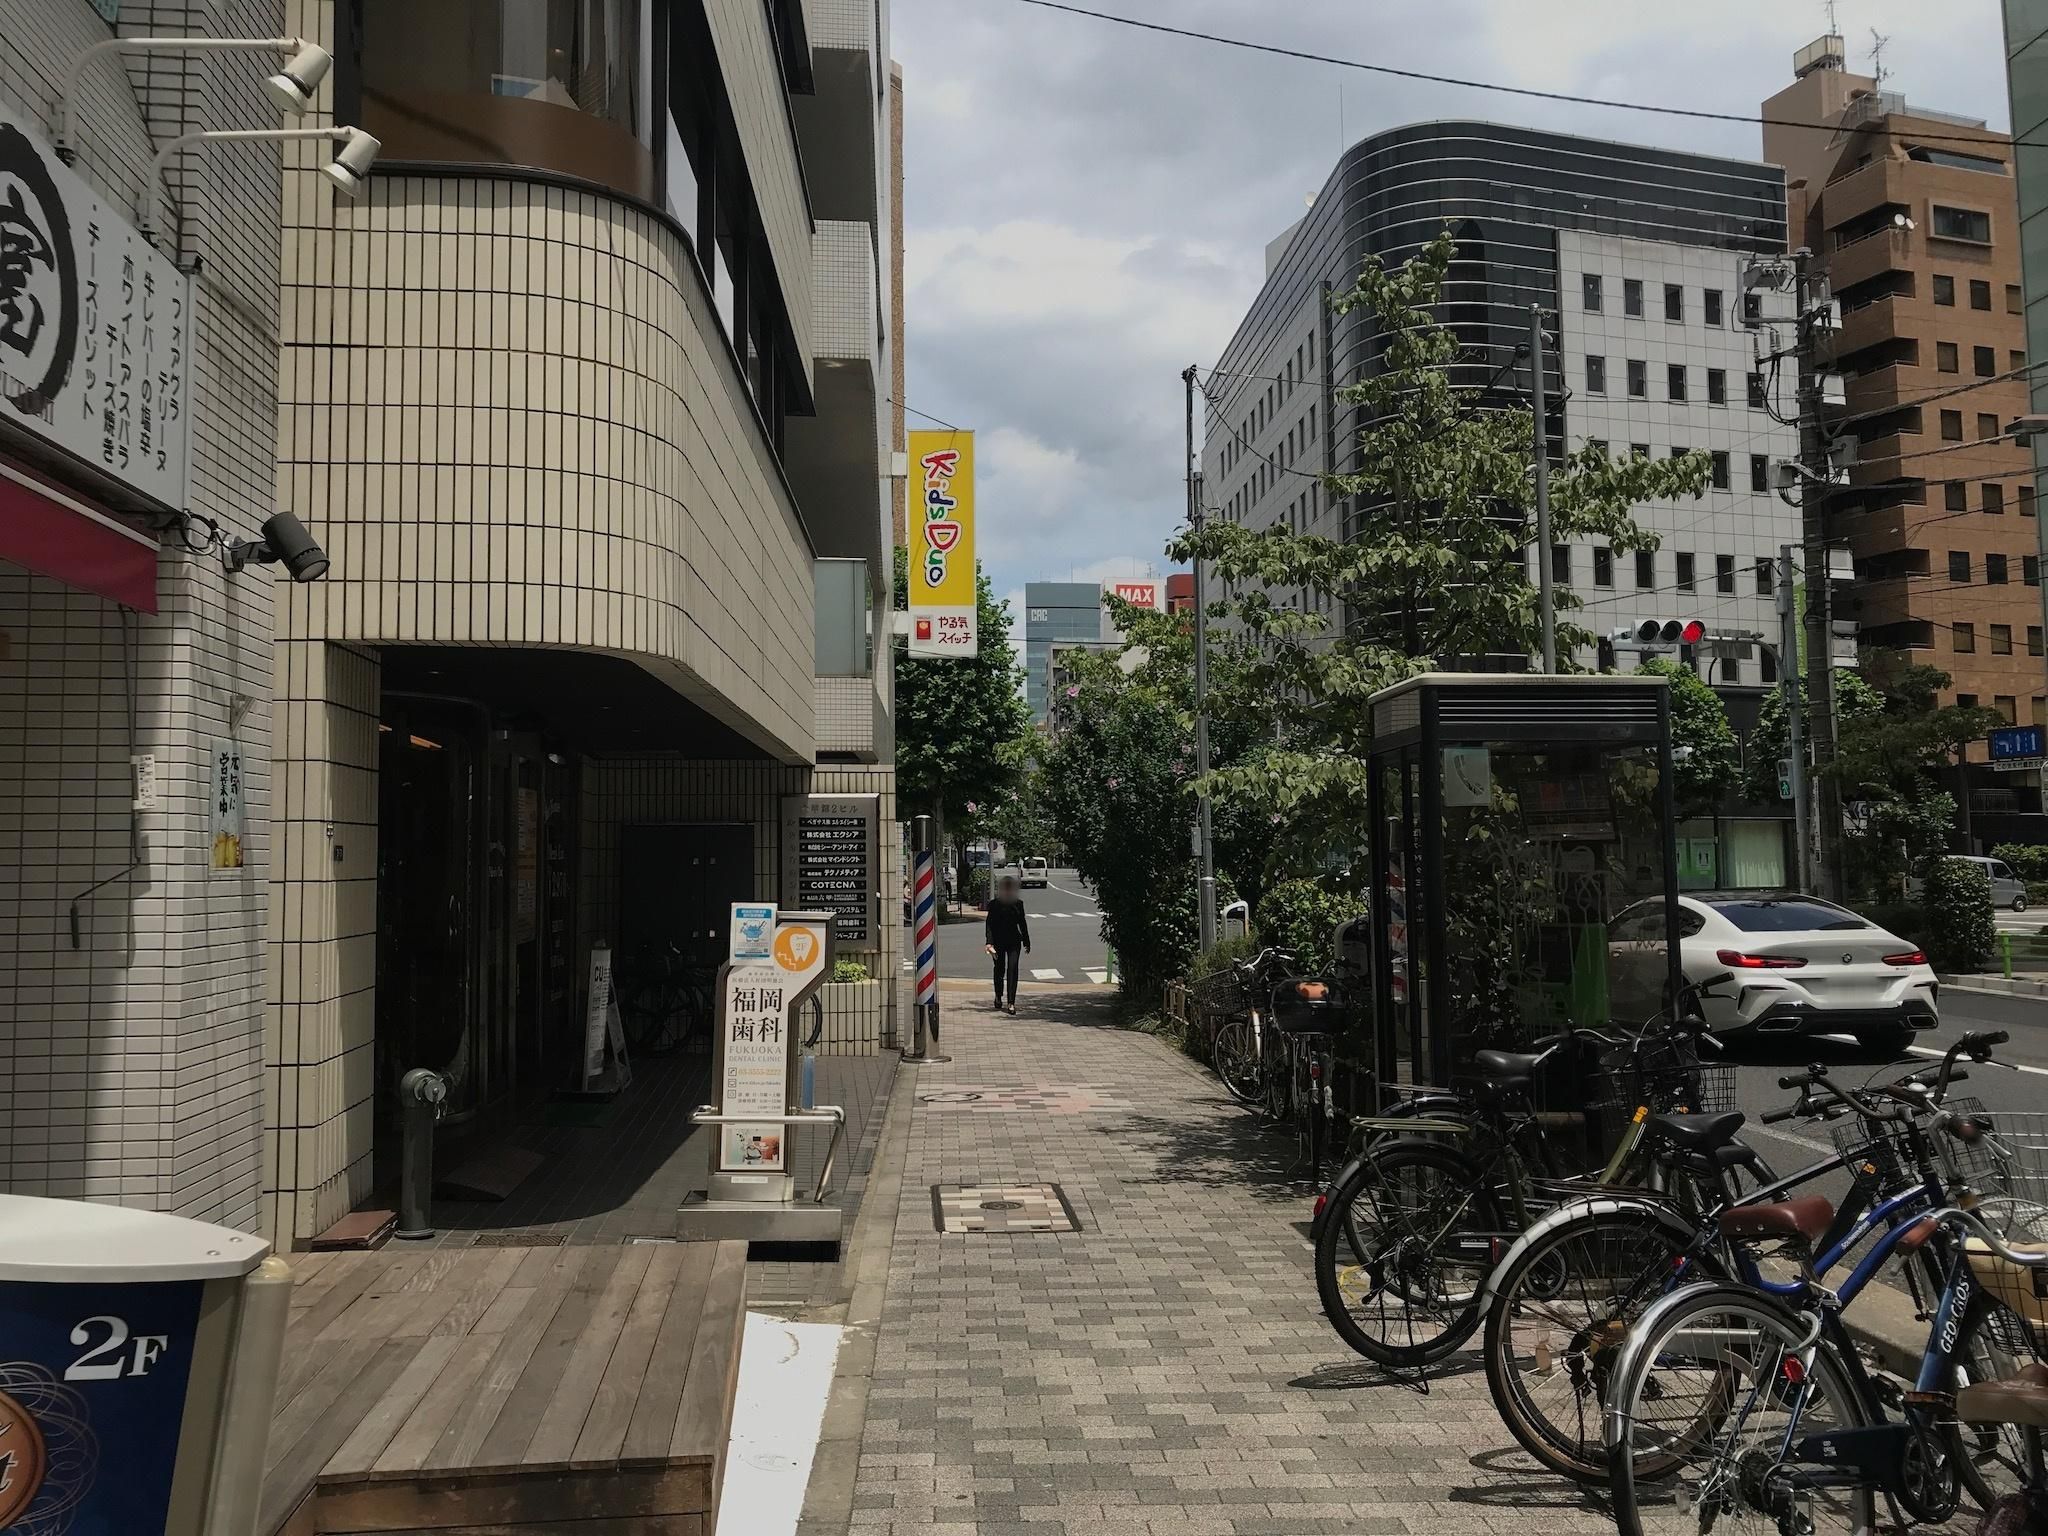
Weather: cloudy
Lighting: day
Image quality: good
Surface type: walking surface
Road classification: tertiary
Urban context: urban centre
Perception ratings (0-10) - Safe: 3.89, Lively: 9.72, Beautiful: 4.99, Boring: 1.36, Depressing: 1.98, Wealthy: 8.03